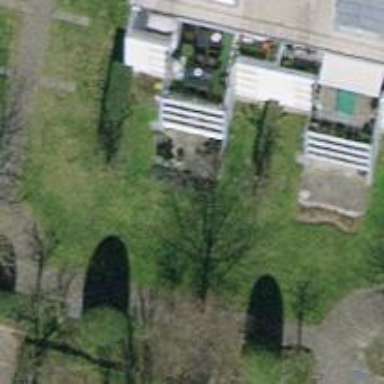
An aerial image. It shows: Urban tree adds touch of nature to the surroundings.